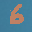
Label: 6